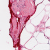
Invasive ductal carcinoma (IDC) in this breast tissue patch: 0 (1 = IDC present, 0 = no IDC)